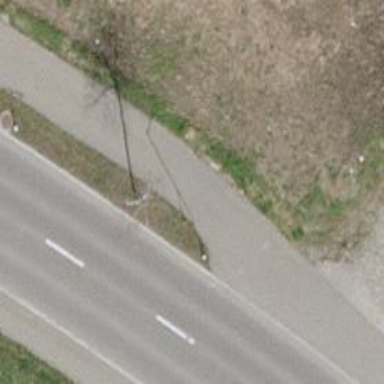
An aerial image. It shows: Avenue lined with deciduous broadleaved trees.